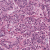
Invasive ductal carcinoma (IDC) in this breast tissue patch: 1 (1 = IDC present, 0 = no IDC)